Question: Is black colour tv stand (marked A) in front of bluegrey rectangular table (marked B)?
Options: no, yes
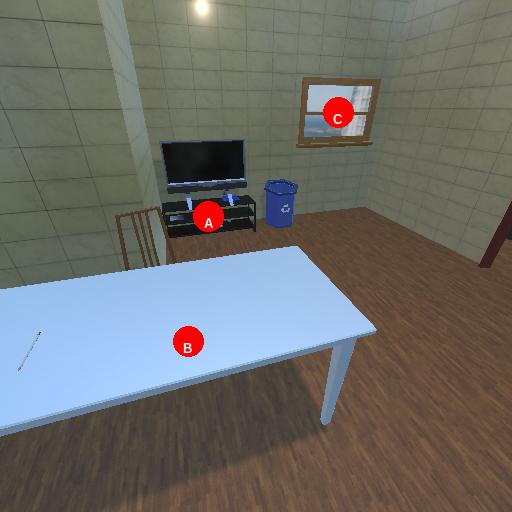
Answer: no